Question: I am setting height property of an ImageView based on dimens.xml in the values folder. I have 1 dimens.xml for screens above sw480dp . But unfortunately all the times the default dimension file is getting called and not the sw480dp one . I tested this on a real device Samsung Note 2 running Android Lollipop . IDE used : Android Studio

'''
<ImageView
android:id="@+id/imgview"
android:layout_width="240dp"
android:layout_height="@dimen/image_size"
android:layout_weight="1"
android:scaleType="fitXY" />
'''
dimens.xml(default)
'''
<dimen name="image_size">250dp</dimen>
'''
dimens.xml (sw480dp)
'''
<dimen name="image_size">500dp</dimen>
'''
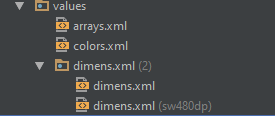
Answer: Look at <URL>
According to <URL>.
Look also <URL>
And remember that "sw" qualifiers only work beginning from Android 3.2 (API level 13)